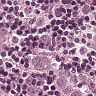
Metastatic tissue present: yes